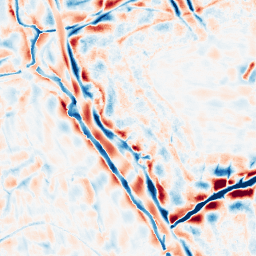
Category: wavelet
Decomposition family: wavelet_biorthogonal
Decomposition parameters: wavelet: bior3.5
level: 4
Upsampling method: sinc_hamming
Upsampling parameters: scale: 2
kernel_size: 8
Upsampling scale: 2